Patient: sex M, age 71
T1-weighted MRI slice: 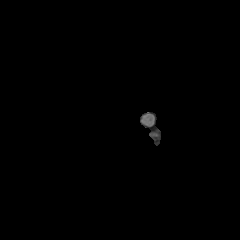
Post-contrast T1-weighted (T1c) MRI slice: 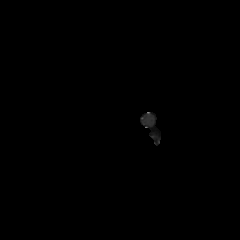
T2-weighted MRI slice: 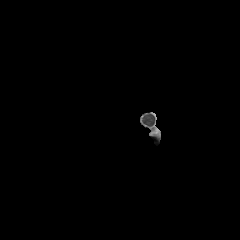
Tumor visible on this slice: no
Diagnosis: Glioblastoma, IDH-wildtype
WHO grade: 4